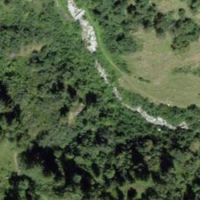
EUNIS habitat code: 26
Species observed at this site:
Sorbus aucuparia